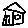
Label: house